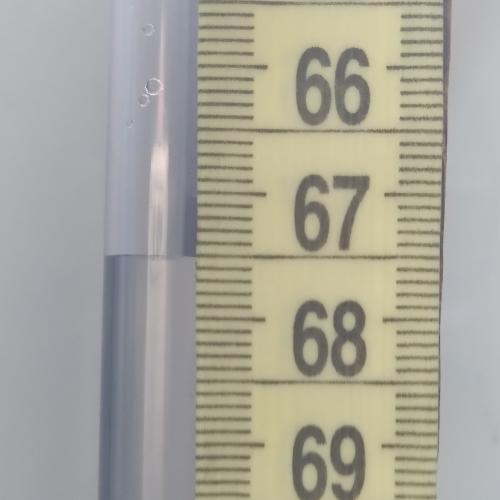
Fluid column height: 67.5 cm